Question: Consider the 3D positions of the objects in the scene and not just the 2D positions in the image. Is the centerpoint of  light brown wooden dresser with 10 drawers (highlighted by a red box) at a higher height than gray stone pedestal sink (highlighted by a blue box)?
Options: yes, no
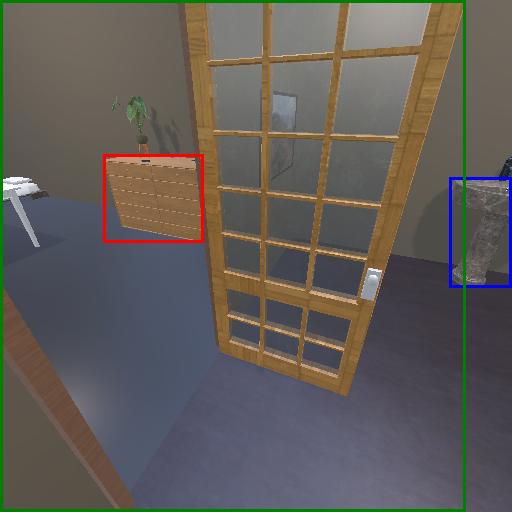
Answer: yes